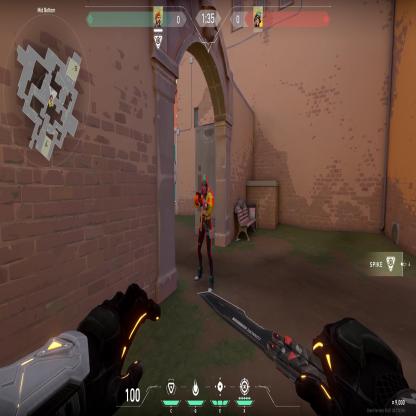
Label: enemy